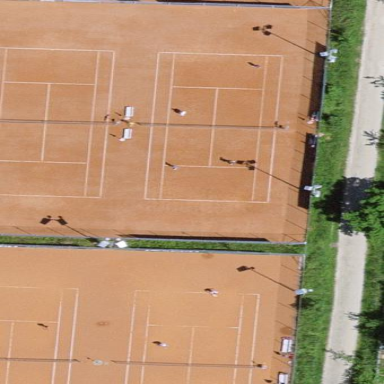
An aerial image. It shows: Tennis court on the leisure land pitch.